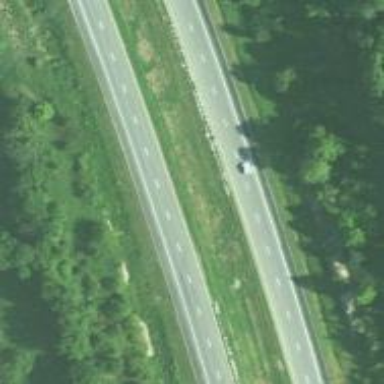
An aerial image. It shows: View of motorway.